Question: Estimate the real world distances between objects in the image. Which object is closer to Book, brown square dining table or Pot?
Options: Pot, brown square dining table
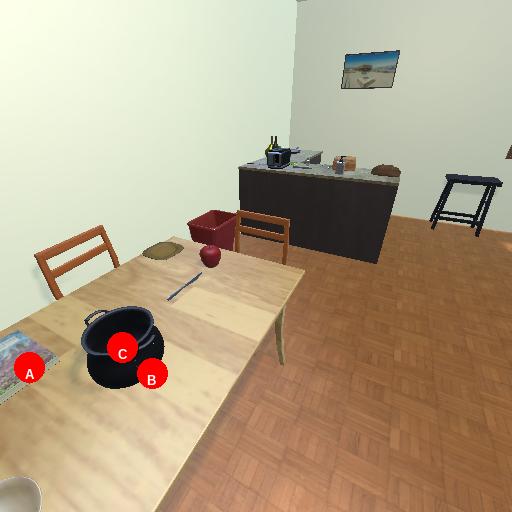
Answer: Pot